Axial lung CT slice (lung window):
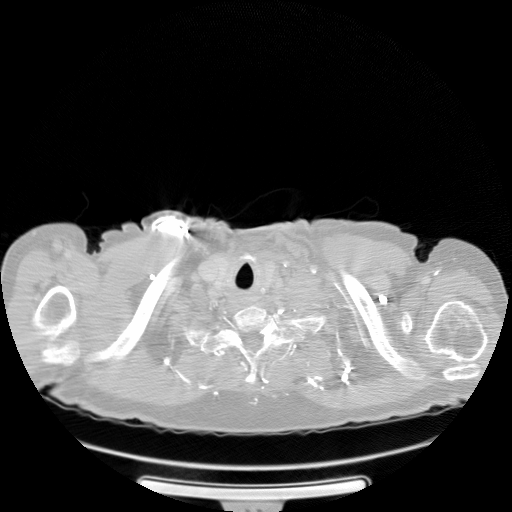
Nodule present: no